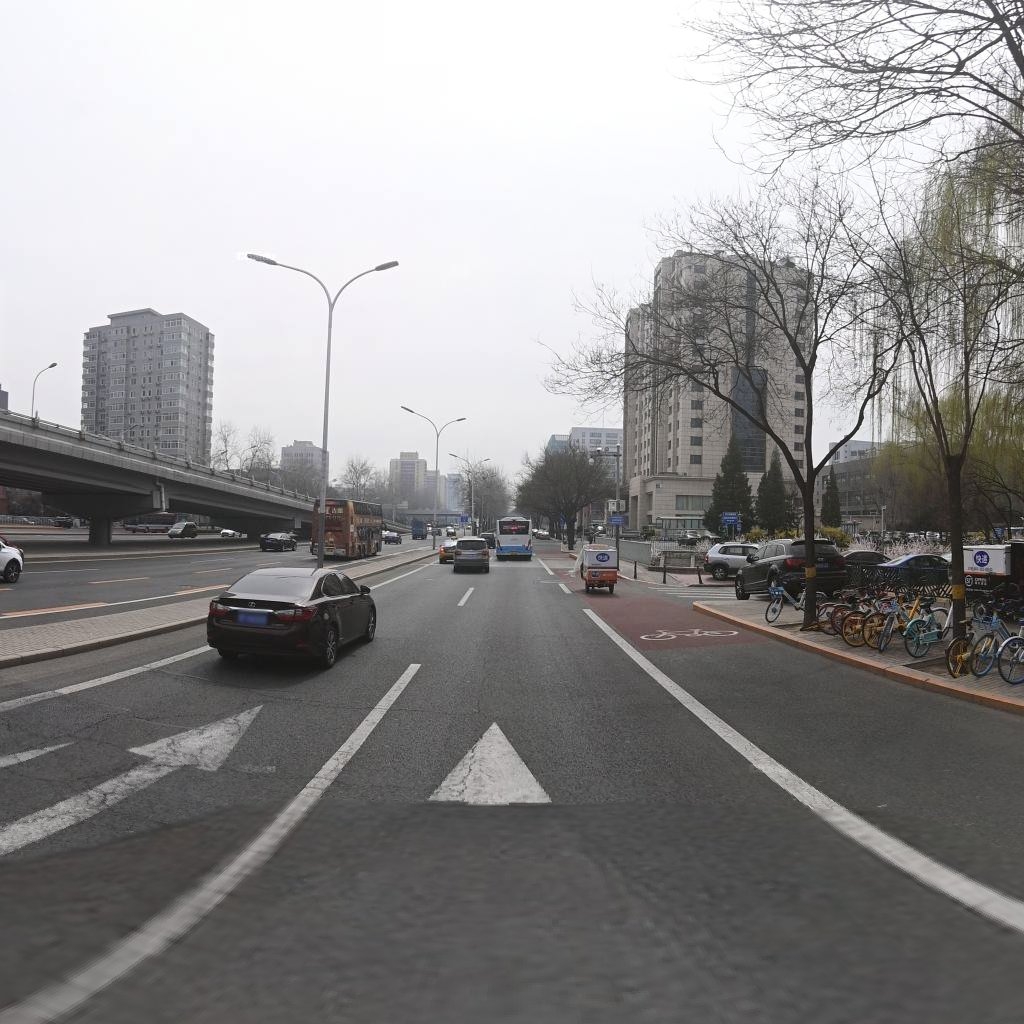
Region: Haidian
Road damage annotations: alligator crack